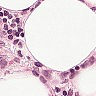
Metastatic tissue present: no